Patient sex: M
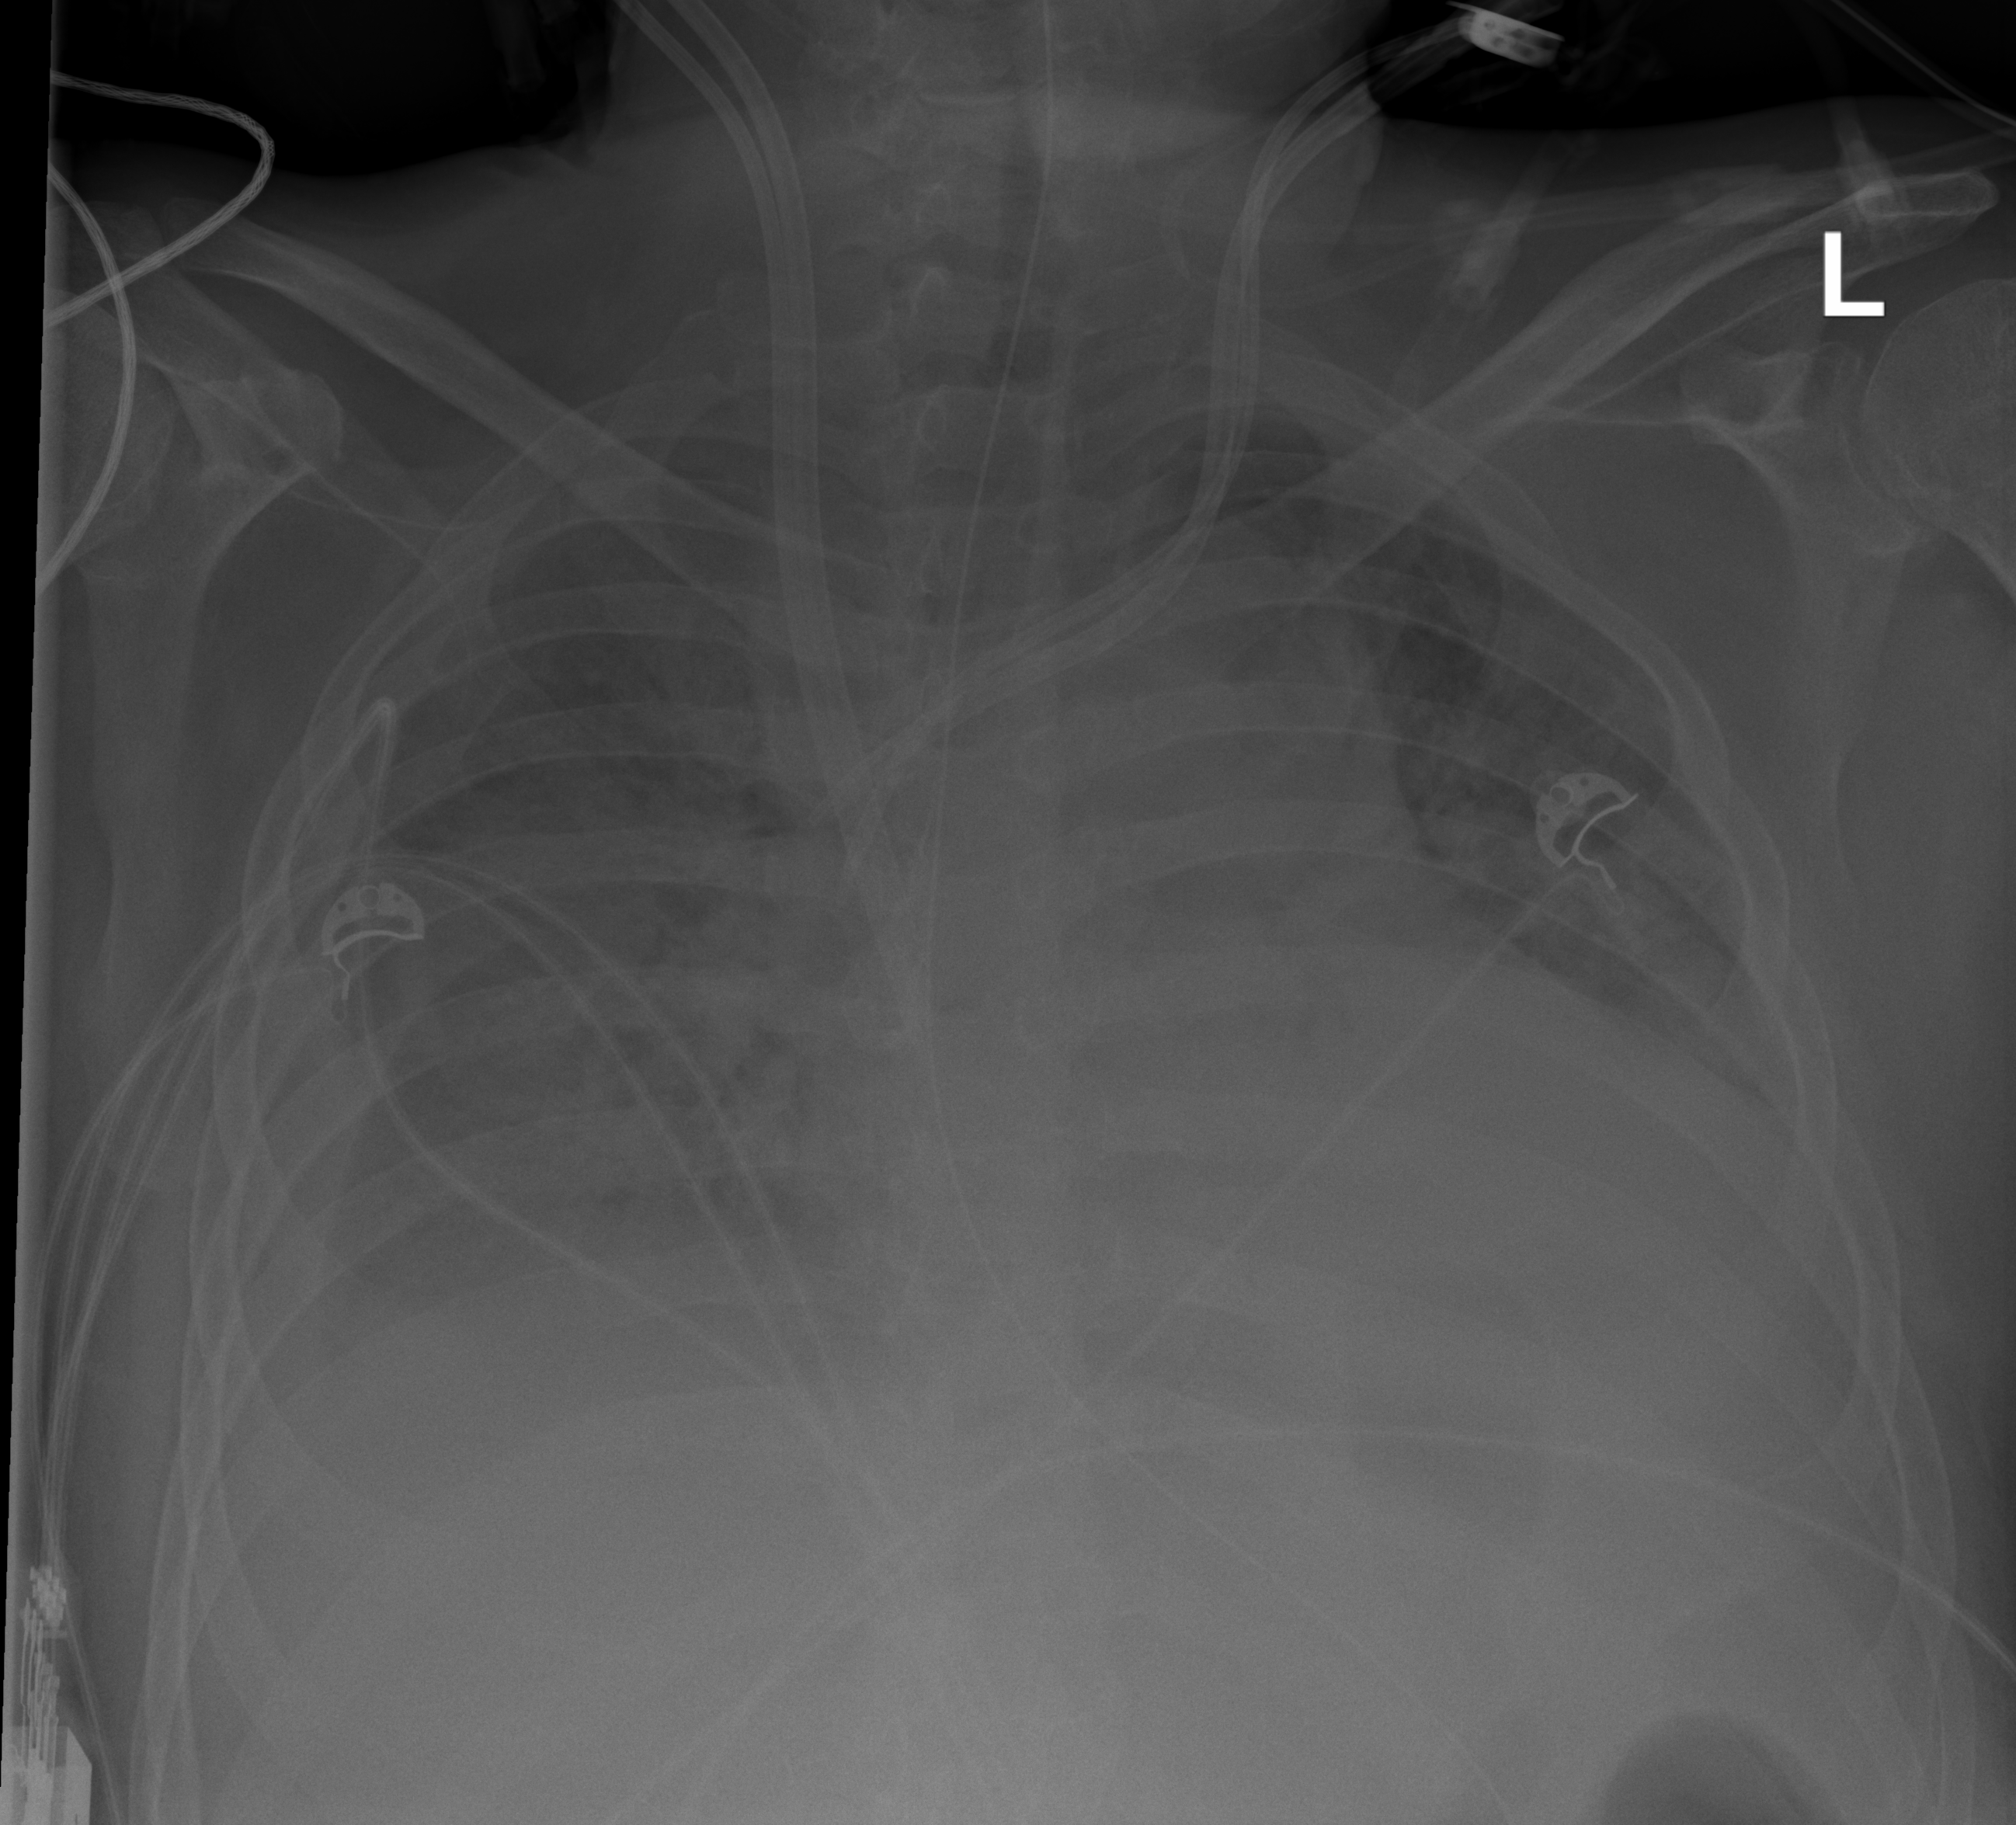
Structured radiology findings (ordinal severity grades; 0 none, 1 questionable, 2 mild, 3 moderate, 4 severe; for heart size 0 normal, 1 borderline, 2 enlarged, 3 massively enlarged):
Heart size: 2
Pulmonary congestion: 2
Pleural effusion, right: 2
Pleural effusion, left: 2
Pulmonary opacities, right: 1
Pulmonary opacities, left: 0
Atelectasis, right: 2
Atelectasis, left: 2